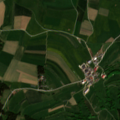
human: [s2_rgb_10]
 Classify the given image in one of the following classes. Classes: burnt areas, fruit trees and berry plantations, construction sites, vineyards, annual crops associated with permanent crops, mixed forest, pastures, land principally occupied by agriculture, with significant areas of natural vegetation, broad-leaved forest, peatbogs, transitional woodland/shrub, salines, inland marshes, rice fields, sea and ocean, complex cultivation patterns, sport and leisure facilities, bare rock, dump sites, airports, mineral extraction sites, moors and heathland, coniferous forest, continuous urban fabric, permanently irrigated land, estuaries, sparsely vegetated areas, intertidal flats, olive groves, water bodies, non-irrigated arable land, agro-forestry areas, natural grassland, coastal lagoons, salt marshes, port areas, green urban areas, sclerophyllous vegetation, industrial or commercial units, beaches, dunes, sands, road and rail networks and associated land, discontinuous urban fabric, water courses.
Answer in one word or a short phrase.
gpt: non-irrigated arable land, complex cultivation patterns, land principally occupied by agriculture, with significant areas of natural vegetation, coniferous forest